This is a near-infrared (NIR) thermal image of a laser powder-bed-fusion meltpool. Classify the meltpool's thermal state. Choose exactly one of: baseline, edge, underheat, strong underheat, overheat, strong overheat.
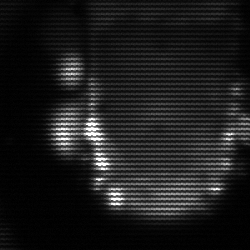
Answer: baseline